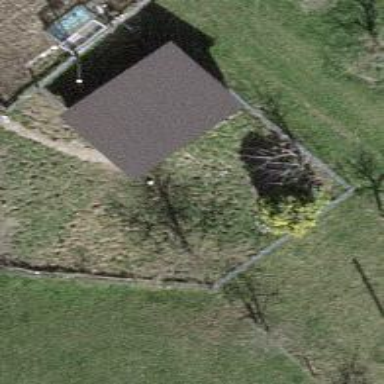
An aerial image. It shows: Shed used as chicken coop.